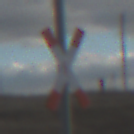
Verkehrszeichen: Andreaskreuz
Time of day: SunriseSunset
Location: Outdoor (RoadRail)
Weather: PartlyCloudy
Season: NotSpecified
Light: Natural